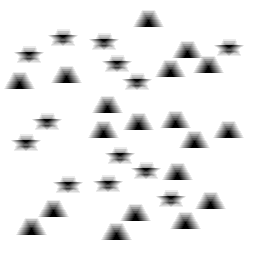
Squares: 0
Triangles: 19
Stars: 13
Total shapes: 32